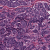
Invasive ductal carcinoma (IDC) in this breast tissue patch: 1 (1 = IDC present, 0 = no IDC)